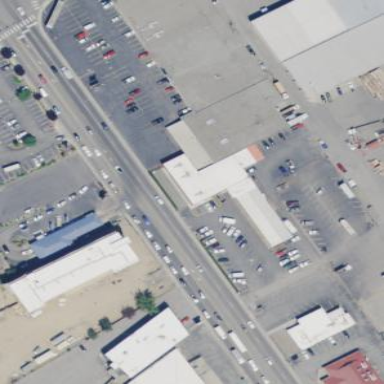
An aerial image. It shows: Retail building housing tire shop.